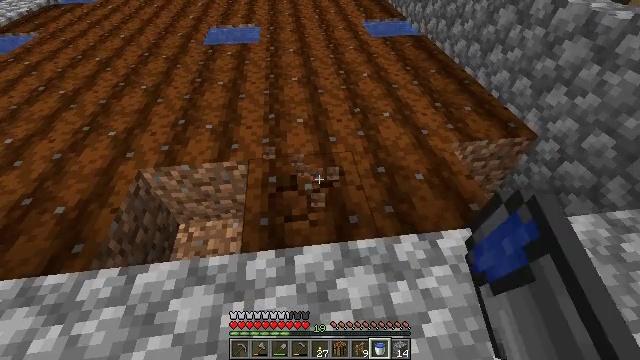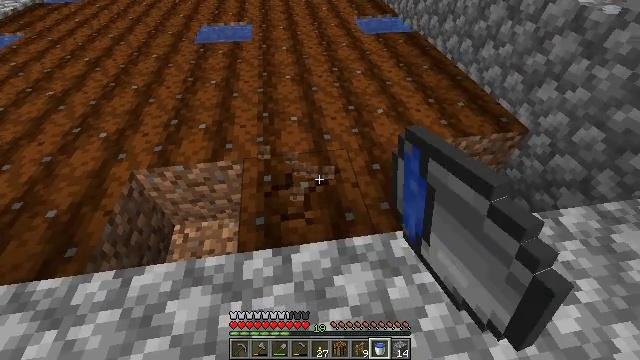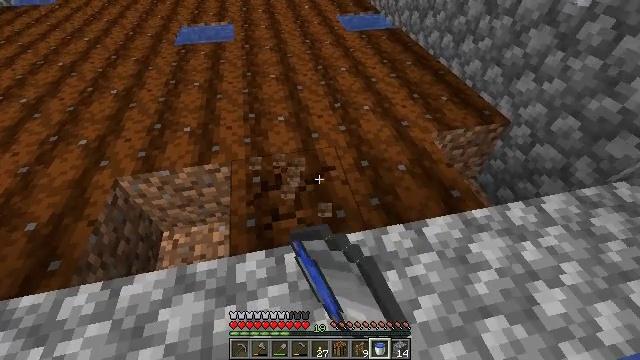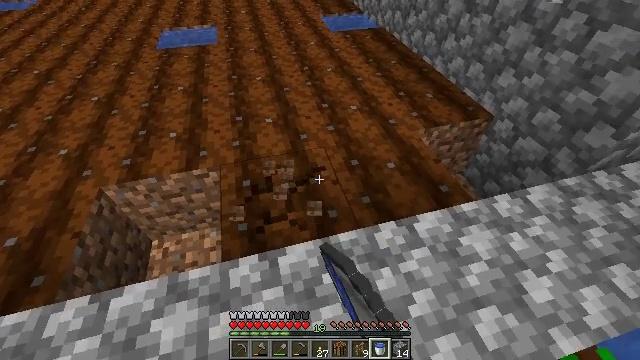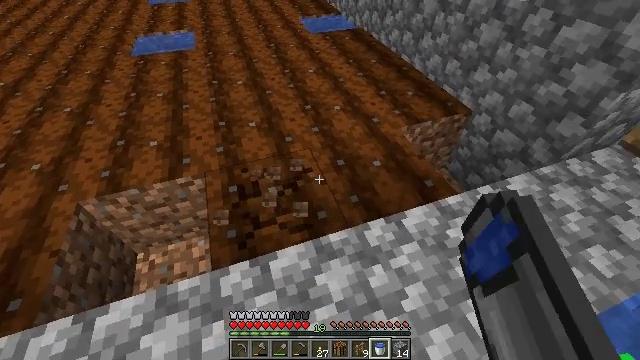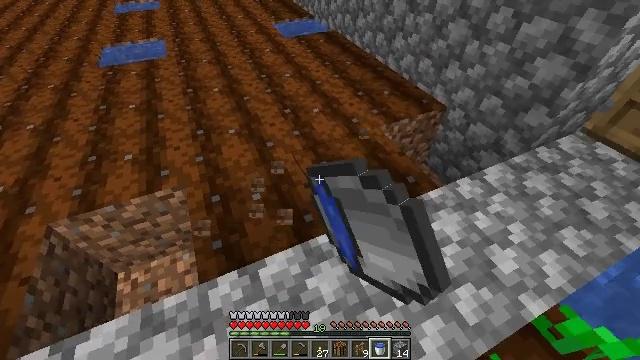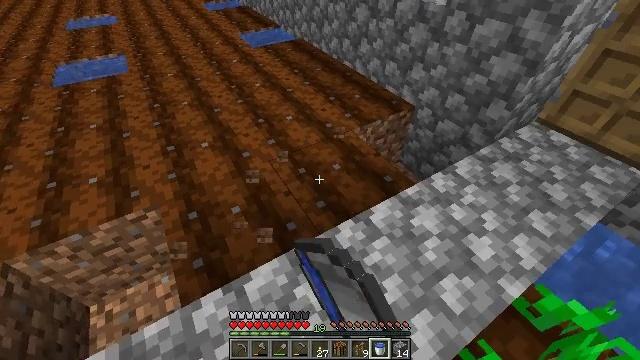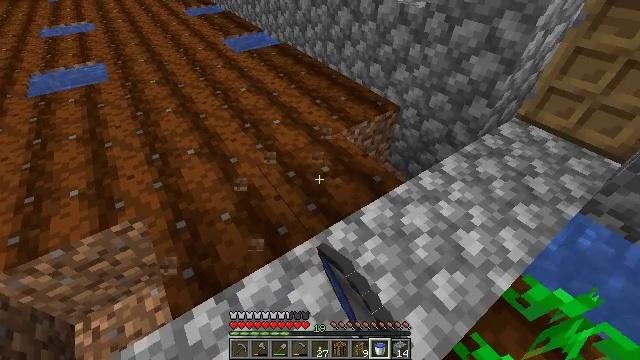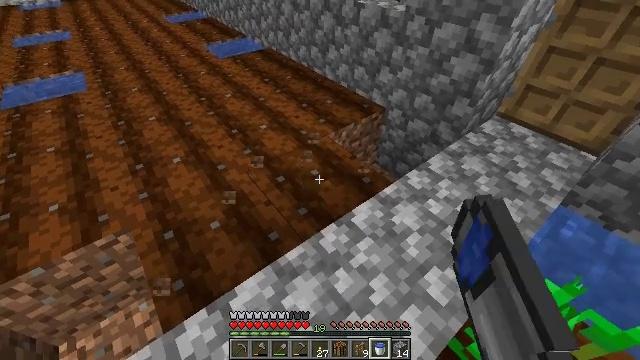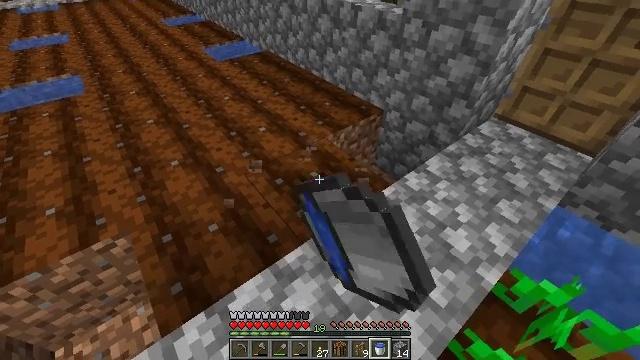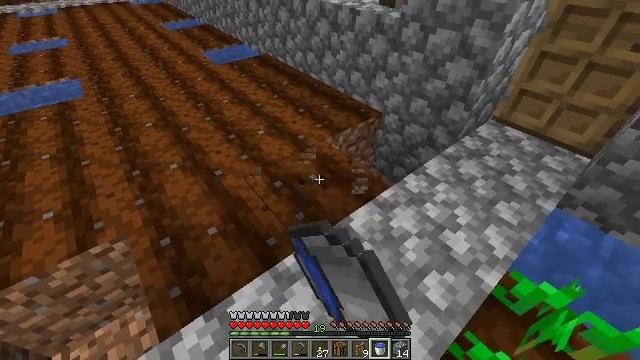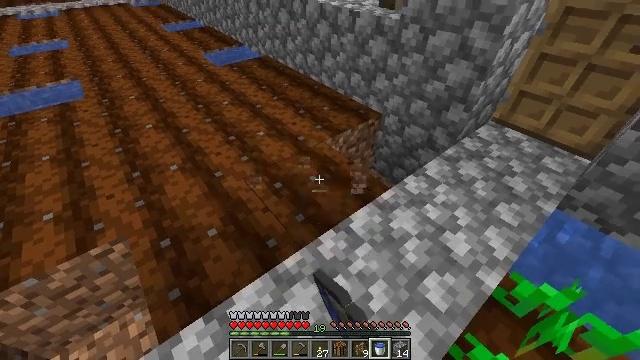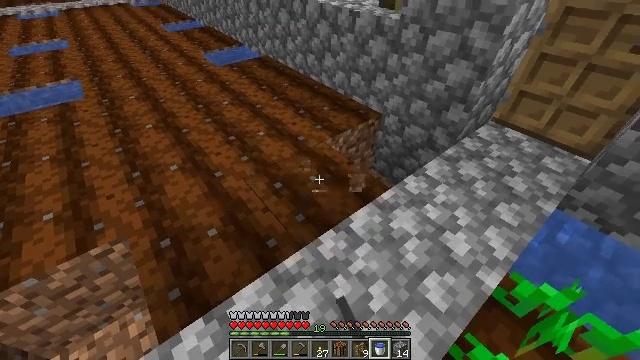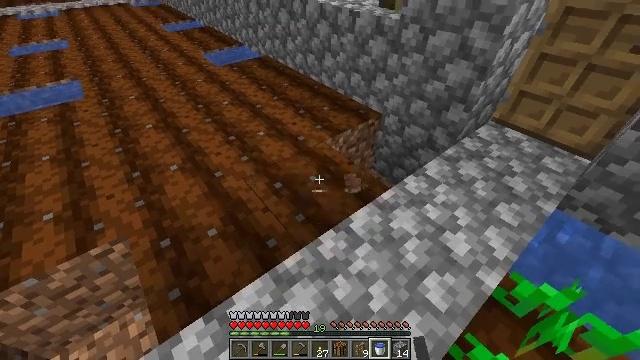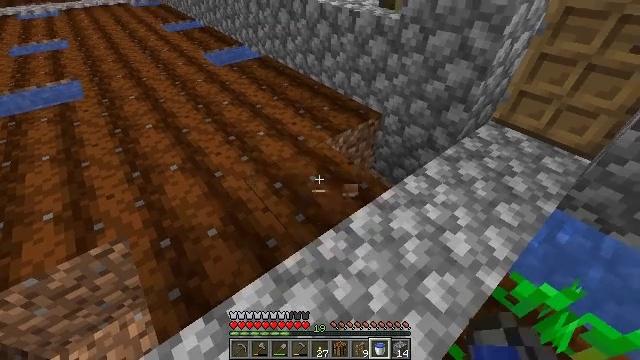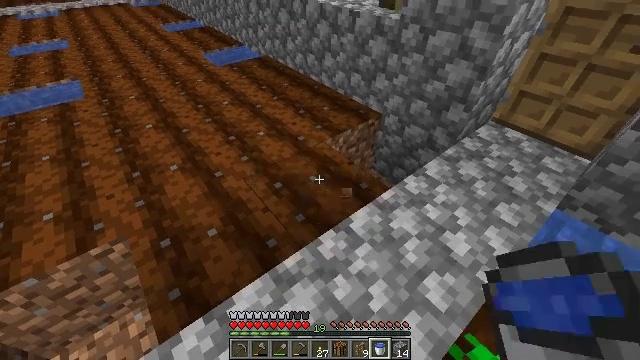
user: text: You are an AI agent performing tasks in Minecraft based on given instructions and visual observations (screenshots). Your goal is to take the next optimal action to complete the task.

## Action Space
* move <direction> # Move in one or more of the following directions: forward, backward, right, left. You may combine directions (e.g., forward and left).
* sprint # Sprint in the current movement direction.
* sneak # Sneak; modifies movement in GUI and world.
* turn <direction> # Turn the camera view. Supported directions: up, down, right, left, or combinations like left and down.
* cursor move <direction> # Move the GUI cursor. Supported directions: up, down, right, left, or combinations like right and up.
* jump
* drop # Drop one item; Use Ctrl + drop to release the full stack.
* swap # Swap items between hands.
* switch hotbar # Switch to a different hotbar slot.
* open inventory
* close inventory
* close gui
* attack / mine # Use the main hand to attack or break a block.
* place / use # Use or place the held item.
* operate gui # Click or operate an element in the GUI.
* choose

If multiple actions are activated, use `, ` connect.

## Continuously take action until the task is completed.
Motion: motion action
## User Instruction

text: Reclaim farmland by breaking it.
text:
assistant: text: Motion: turn right, attack / mine
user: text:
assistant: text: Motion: turn right, attack / mine
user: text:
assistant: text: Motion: turn right, attack / mine
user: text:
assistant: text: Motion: turn right, attack / mine
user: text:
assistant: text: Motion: turn right, attack / mine
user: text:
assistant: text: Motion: turn right and up, attack / mine
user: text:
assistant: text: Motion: turn right, attack / mine
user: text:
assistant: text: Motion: turn right, attack / mine
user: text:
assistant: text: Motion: attack / mine
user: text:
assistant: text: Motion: attack / mine
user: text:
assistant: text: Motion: no_op
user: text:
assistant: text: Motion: no_op
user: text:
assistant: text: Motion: no_op
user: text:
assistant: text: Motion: no_op
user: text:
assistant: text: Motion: no_op
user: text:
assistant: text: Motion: no_op
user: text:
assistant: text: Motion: no_op
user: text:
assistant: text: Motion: no_op
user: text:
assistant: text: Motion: no_op
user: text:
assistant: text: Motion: no_op
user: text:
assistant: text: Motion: no_op
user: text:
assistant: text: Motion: no_op
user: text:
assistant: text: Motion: open inventory
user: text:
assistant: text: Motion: open inventory
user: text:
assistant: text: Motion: open inventory
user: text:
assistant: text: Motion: cursor move right
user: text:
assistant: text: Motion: cursor move right
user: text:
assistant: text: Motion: no_op
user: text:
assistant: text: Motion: no_op
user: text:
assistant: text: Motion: no_op